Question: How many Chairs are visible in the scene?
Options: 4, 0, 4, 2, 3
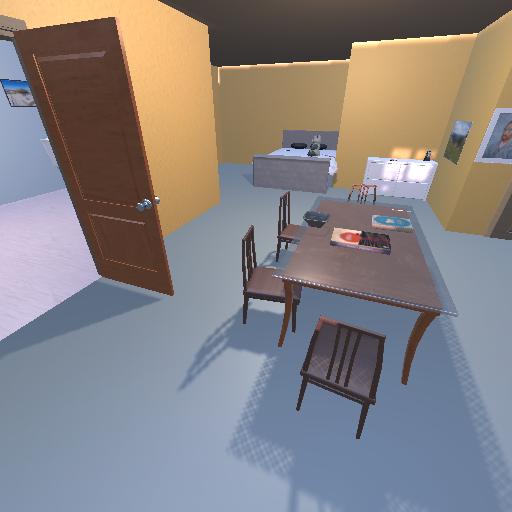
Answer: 4